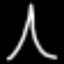
Label: The Eiffel Tower